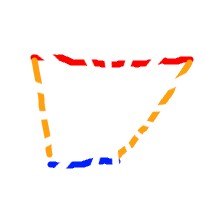
Shape: trapezoid